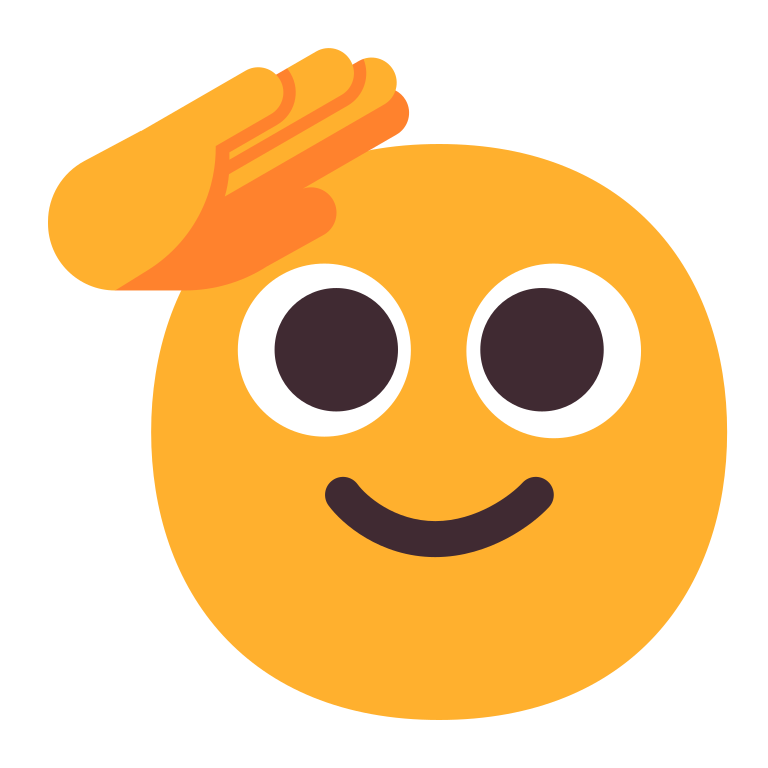
saluting face flat